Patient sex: M
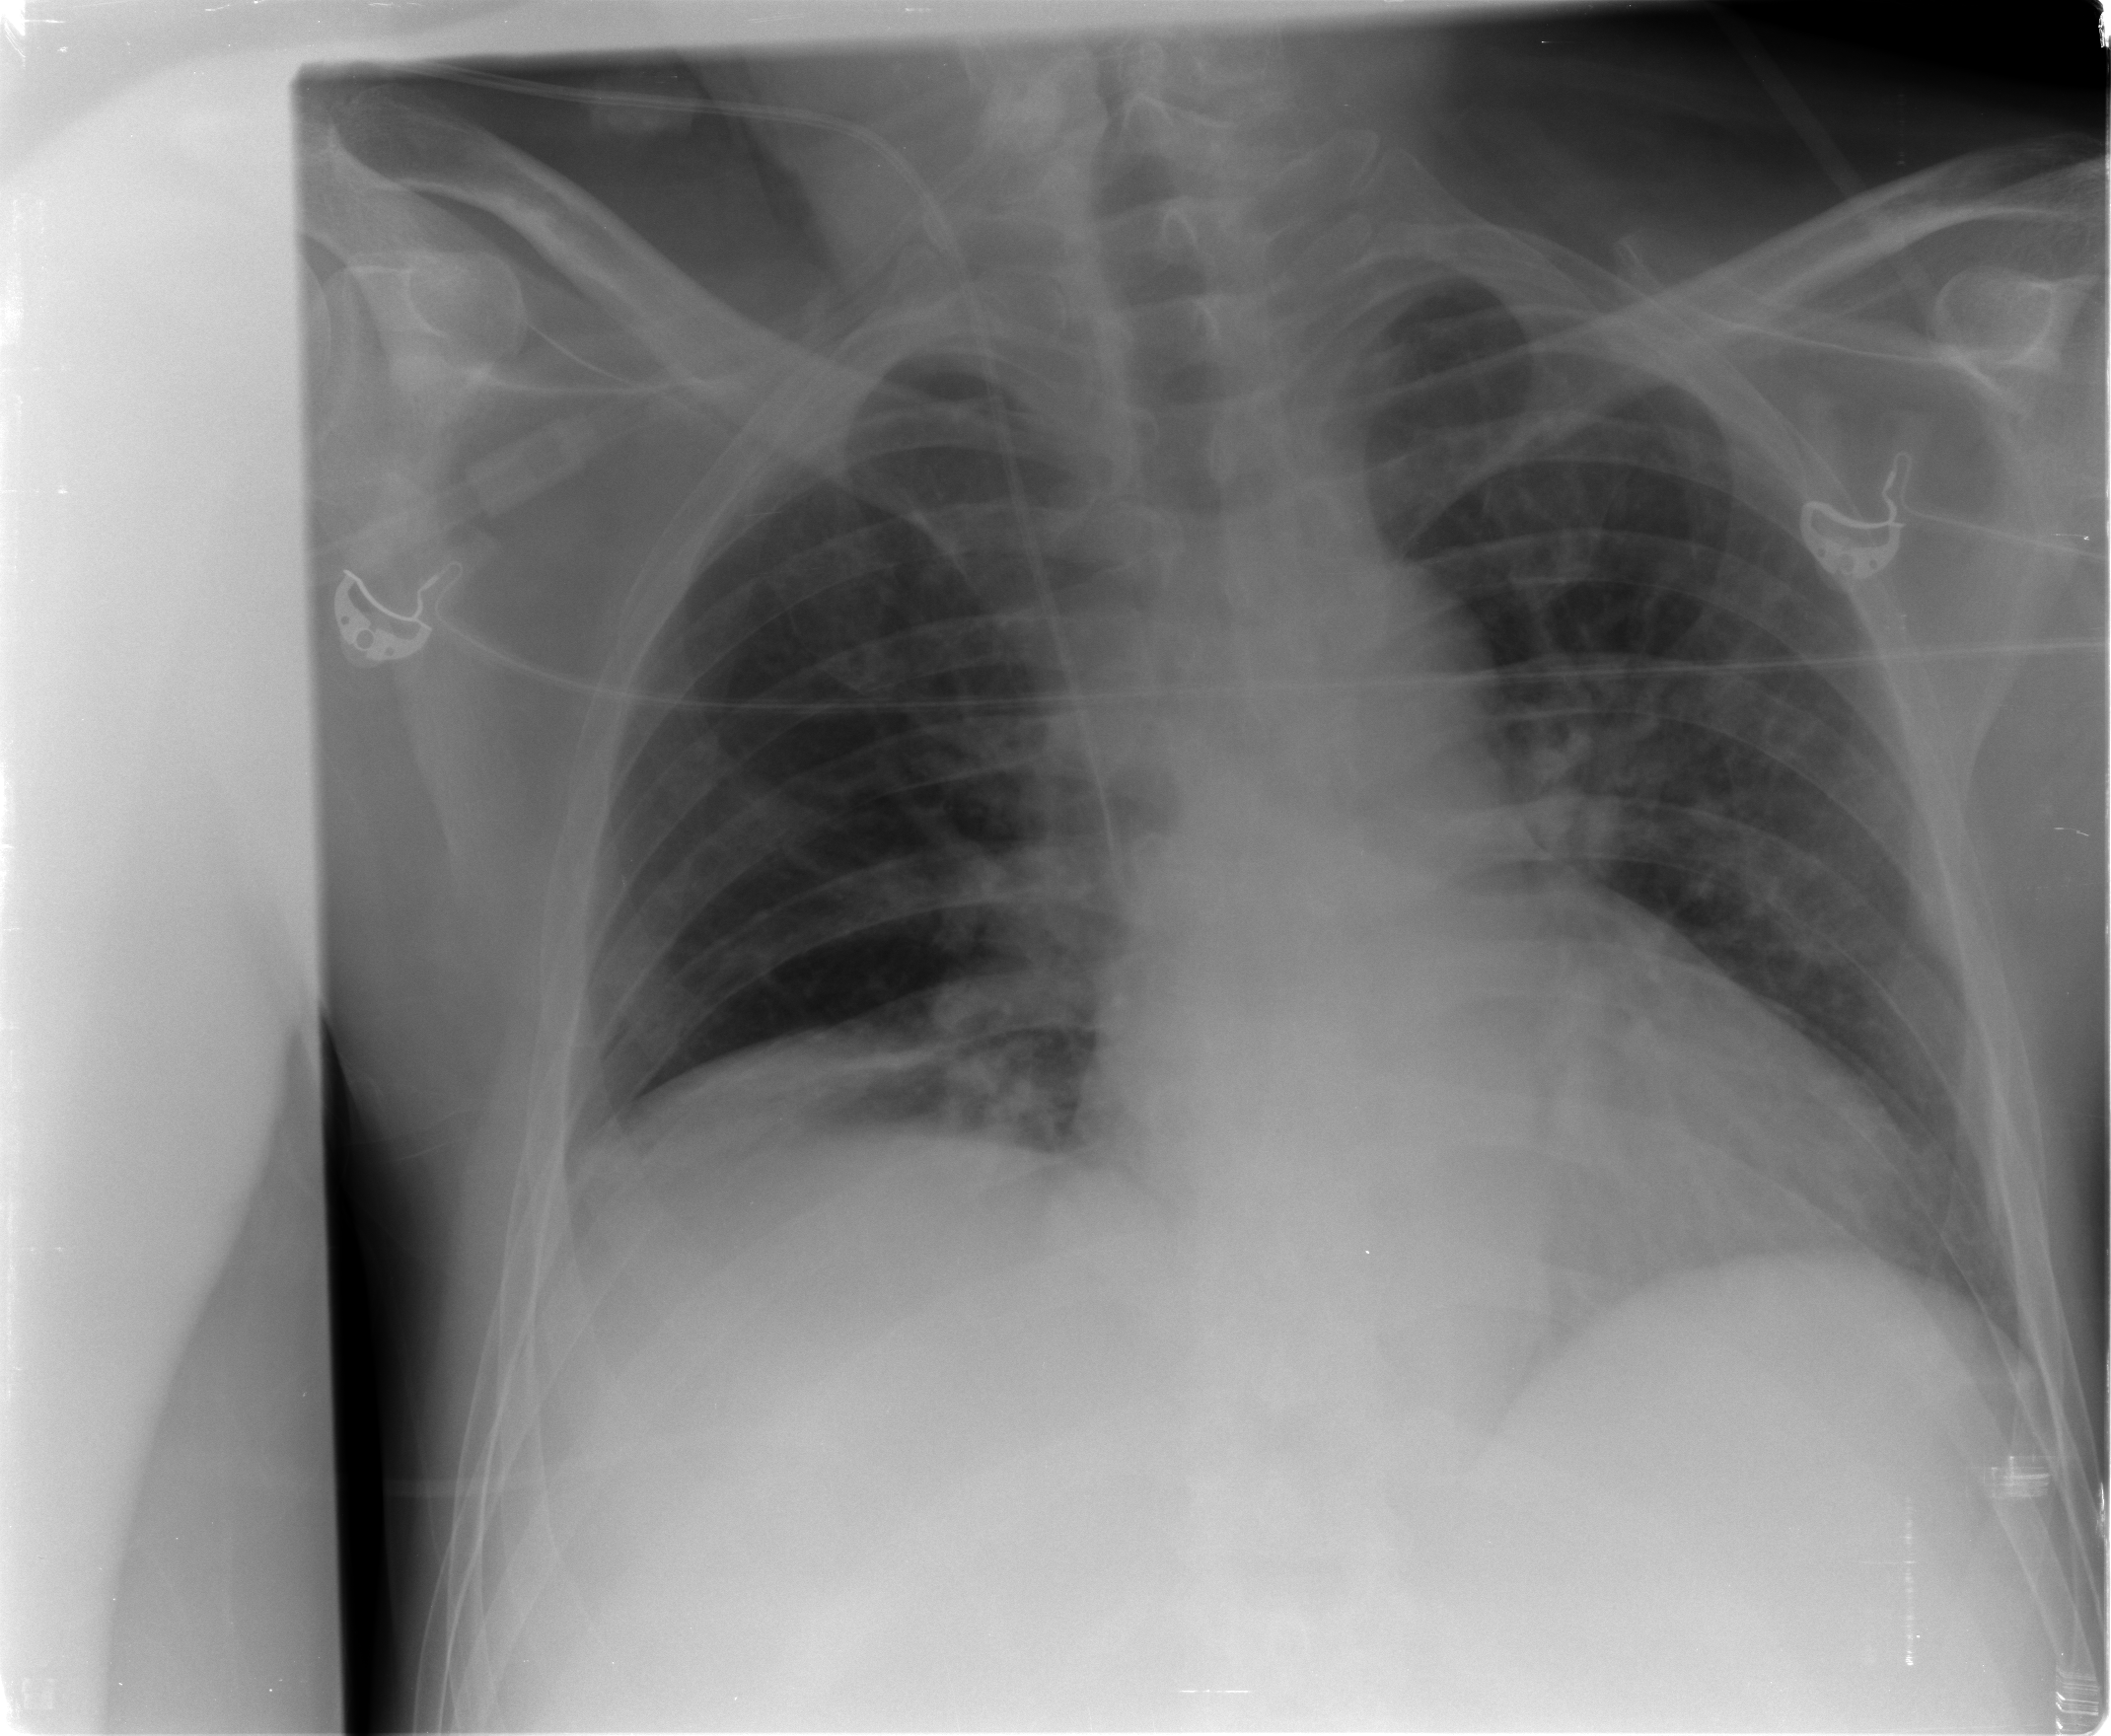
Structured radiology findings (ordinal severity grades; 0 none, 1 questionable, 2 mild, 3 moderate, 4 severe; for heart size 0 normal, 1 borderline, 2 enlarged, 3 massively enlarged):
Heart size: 1
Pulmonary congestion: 2
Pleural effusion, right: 2
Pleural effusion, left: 0
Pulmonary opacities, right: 0
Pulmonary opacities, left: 0
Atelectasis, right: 3
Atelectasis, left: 2